Question: I have created a JavaScript variable and when I click on the button it should increment by 1, but its not happening.
Here's 'manifest.json'.
'''
{
"name":"Facebook",
"version":"1.0",
"description":"My Facebook Profile",
"manifest_version":2,
"browser_action":{
"default_icon":"google-plus-red-128.png",
"default_popup":"hello.html"
}
}
'''
Here is the code for the html page
'''
<!DOCTYPE html>
<html>
<head>
<script>
var a=0;
function count()
{
a++;
document.getElementById("demo").innerHTML=a;
return a;
}
</script>
</head>
<body>
<p id="demo">=a</p>
<button type="button" onclick="count()">Count</button>
</body>
</html>
'''
I want the extension to show me the value of a and increment it by one each time I click on the extension or the button

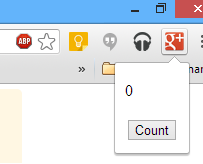
Answer: Your code is not working because it violates the default <URL>. I've created a screencast of one minute to show what's wrong:
<URL>
First, I've shown how to debug the problem. Right-click on your popup button, and click on <URL>. After doing that, you will see the following error message:
> Refused to execute inline script because it violates the following Content Security Policy directive: "script-src 'self' chrome-extension-resource:".
This explains that your code is not working, because it violates the default CSP: <URL>. To solve the problem, you have to remove all inline JavaScript from your HTML file, and put it in a separate JS file.
The result is shown below:
### hello.html (popup page)
'''
<!DOCTYPE html>
<html>
<head>
</head>
<body>
<p id="demo">=a</p>
<button type="button" id="do-count">Count</button>
<script src="popup.js"></script>
</body>
</html>
'''
### popup.js
'''
var a=0;
function count() {
a++;
document.getElementById('demo').textContent = a;
}
document.getElementById('do-count').onclick = count;
'''
Note that I've replaced 'innerHTML' with 'textContent'. Learn to use 'textContent' instead of 'innerHTML' when you intend to change the text. In this simple example it does not matter, but in more complex applications, it might become a security issue in the form of XSS.